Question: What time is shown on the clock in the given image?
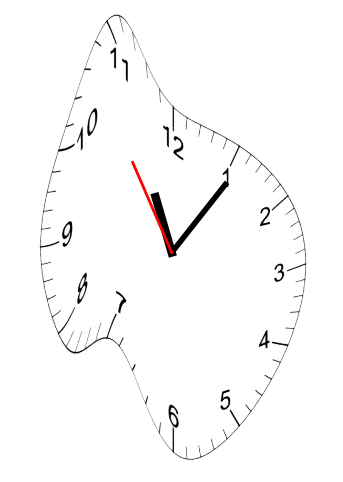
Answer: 11:05:54